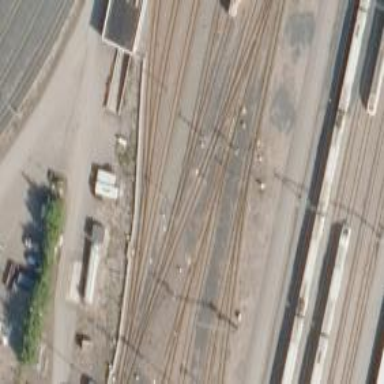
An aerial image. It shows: Railway yard with electrified contact lines.